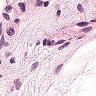
Metastatic tissue present: yes